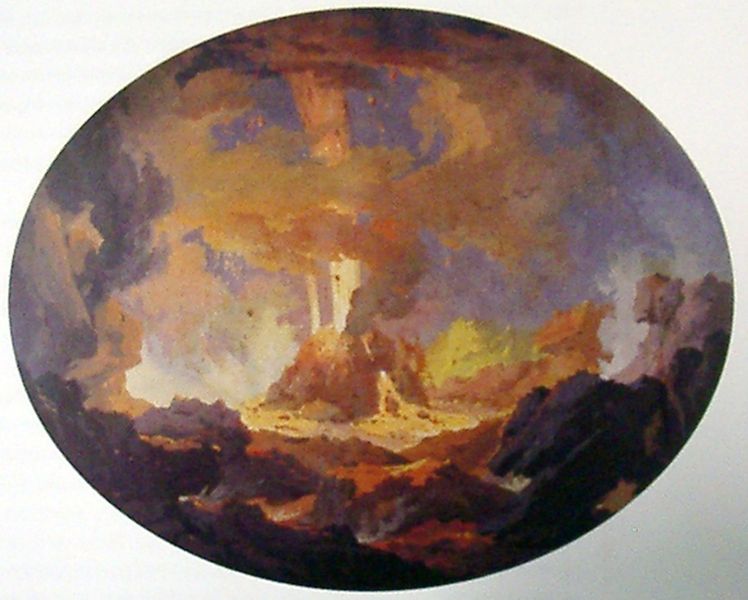
Titel: Ausbruch des Vesuv
Künstler: Michael Wutky
Standort: Wien
Institution: Kupferstichkabinett der Akademie der Bildenden Künste
Schlagwörter: berg, blau, dunkel, felsen, feuer, gemälde, gestein, himmel, wasser, weiß, wolken, gelb, landschaft, ocker, braun, bunt, grau, hell, nacht, orange, schwarz, säule, rot, wolke, malerei, rahmen, stein, steine, bild, erde, qualm, rauch, gold, kontrast, tal, oval, rund, tondo, berge, fels, hitze, lila, violett, strom, brand, dampf, gewalt, ölfarbe, medaillon, explosion, flammen, glut, heiss, lava, vulkan, gefahr, strahl, medallion, fontäne, gelbgrün, asche, ausbruch, schießen, eruption, pompeij, vesuv, vulkanausbruch, komplementärfarben, pompeii, schwefel, speien, guache, ätna, aschewolke, magma, ascheregen, bgelb, feuerspeiender berg, himmel vulkan, aschewolken, kreisbild, pompeii+